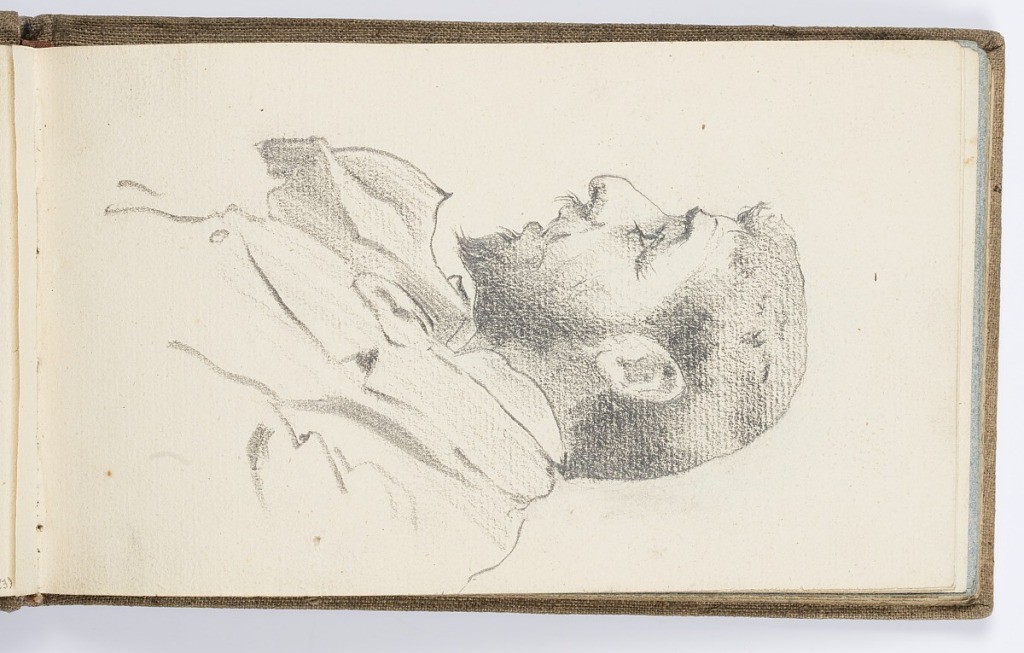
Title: Sketchbook Page: Man in Profile
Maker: Kenyon Cox, American, 1856–1919
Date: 1877–78
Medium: Graphite on laid paper
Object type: Sketchbook folio
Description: Portrait of a man with a beard, shown in left profile.